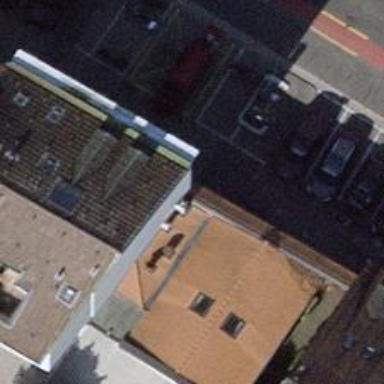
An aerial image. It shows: Café.